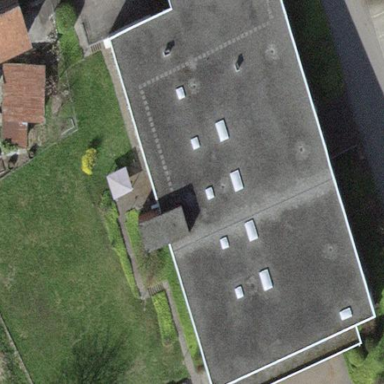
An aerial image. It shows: Office building.